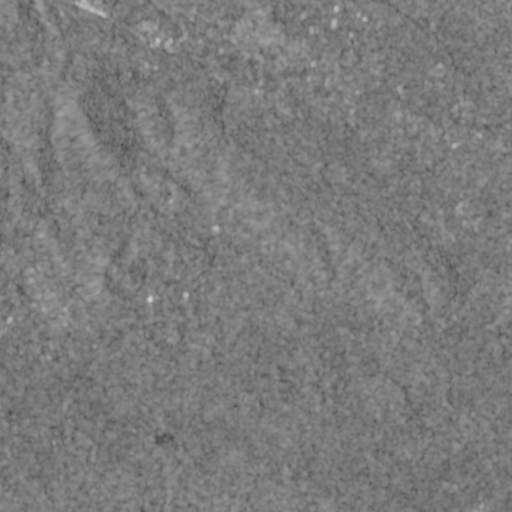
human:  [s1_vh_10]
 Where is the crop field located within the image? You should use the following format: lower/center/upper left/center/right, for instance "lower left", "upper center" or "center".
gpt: The crop field is located in the lower left of the image.
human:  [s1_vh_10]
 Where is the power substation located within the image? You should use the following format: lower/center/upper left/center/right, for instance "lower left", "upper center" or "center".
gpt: The power substation is located in the upper center of the image.
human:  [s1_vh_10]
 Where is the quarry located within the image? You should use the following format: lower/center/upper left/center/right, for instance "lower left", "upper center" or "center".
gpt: The quarry is located in the upper left of the image.
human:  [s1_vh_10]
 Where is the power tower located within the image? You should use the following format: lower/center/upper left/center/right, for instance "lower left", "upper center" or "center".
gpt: There is no power tower in the image.

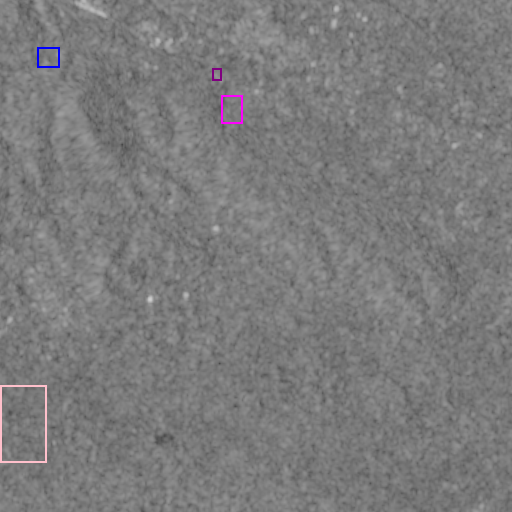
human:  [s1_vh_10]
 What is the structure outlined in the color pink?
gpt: The structure outlined in pink is a crop field.
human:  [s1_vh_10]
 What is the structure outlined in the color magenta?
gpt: The structure outlined in magenta is a park.
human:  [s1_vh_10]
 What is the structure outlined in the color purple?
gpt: The structure outlined in purple is a power substation.
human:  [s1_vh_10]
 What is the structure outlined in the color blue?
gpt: The structure outlined in blue is a quarry.
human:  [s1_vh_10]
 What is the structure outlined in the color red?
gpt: There is no red outline.